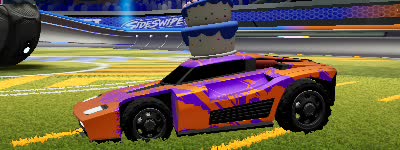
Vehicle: breakout